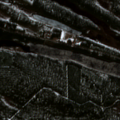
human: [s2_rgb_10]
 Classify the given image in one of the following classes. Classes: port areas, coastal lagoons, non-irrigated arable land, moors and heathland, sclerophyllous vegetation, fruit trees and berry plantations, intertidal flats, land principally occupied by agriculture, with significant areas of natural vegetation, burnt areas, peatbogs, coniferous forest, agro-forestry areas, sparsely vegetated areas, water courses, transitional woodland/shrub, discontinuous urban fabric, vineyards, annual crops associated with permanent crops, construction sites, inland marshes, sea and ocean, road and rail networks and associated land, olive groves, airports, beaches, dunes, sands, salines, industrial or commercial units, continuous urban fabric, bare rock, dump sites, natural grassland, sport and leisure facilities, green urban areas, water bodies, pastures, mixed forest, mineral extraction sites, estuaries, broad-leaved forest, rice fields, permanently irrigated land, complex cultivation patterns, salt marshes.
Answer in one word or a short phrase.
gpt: coniferous forest, water bodies